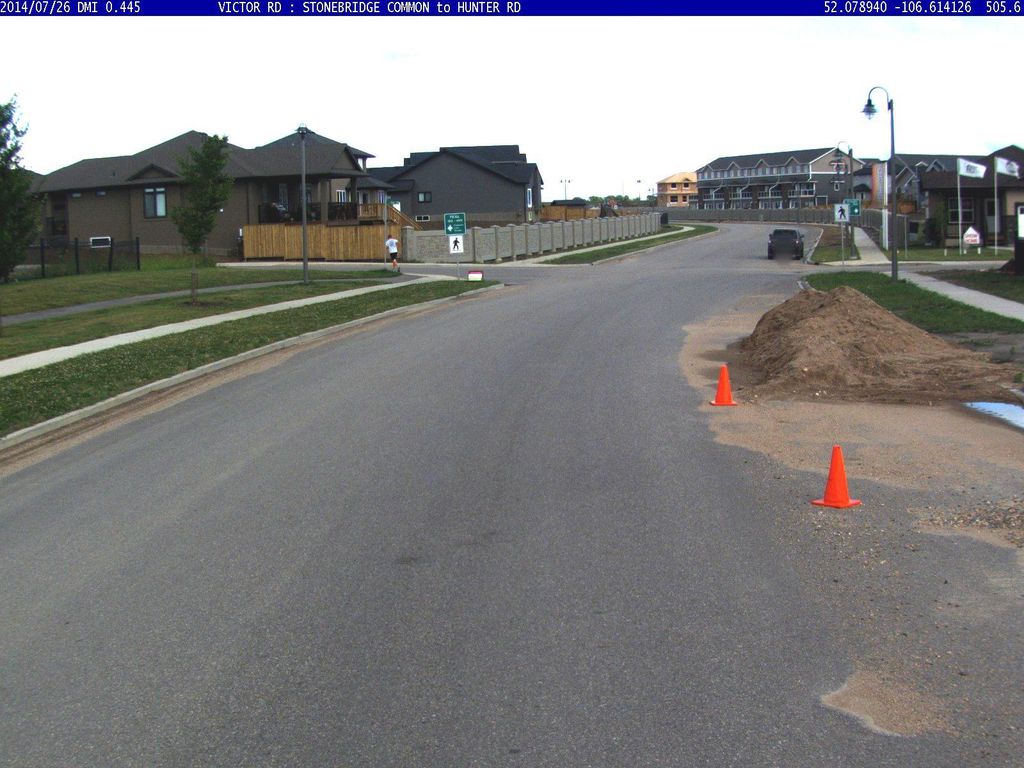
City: saskatoon